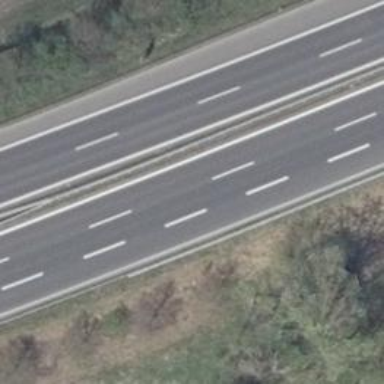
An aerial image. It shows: This is trunk highway with motorroad.